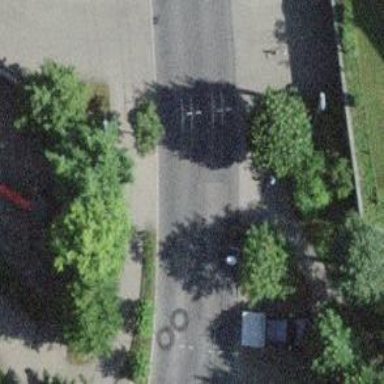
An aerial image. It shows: Kerb serving as barrier.